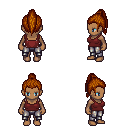
a pixel art fantasy rpg character, female body template, human, dark skin, maroon pirate shirt, metal pants, brunette long topknot hairstyle, four views (front, back, left, right), 2x2 character sprite sheet, small pixel art, hard edges, no anti-aliasing